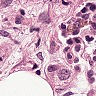
Metastatic tissue present: yes